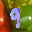
Label: 9